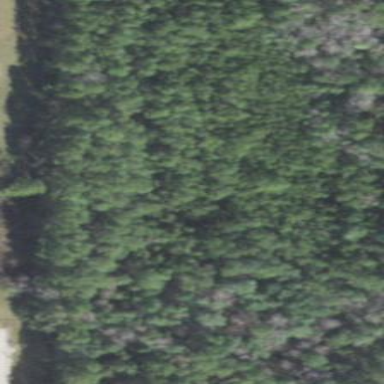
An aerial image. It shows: Mixed leaf woodland.